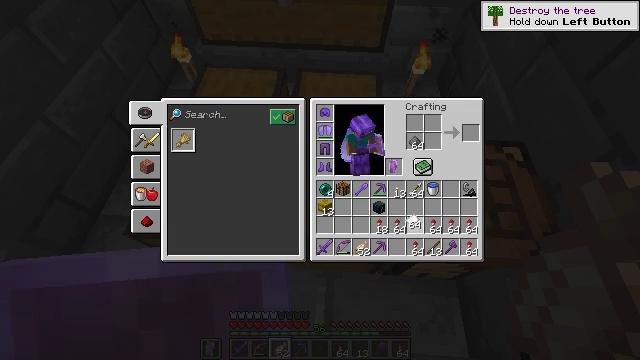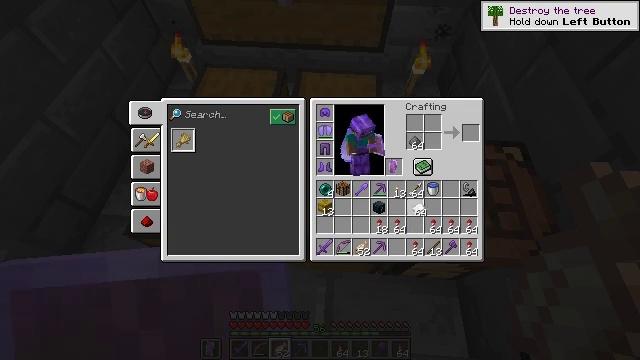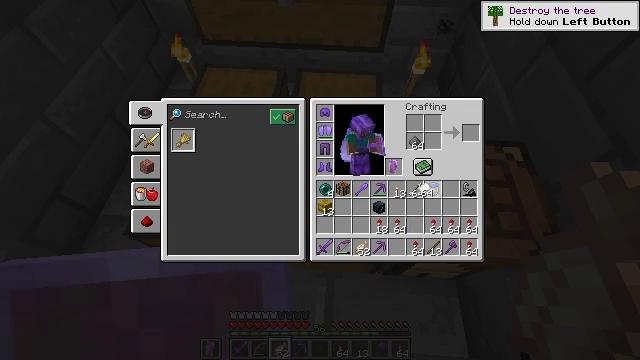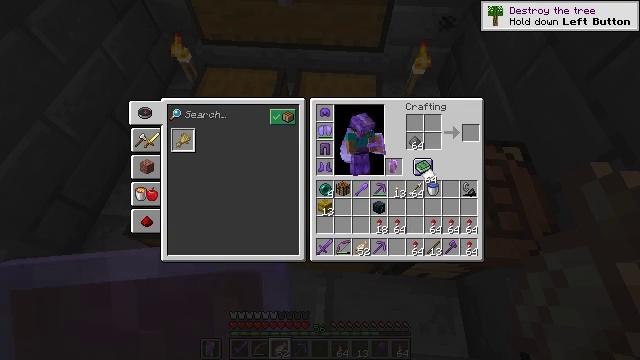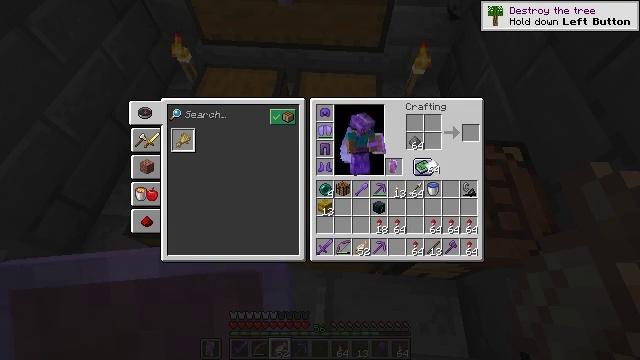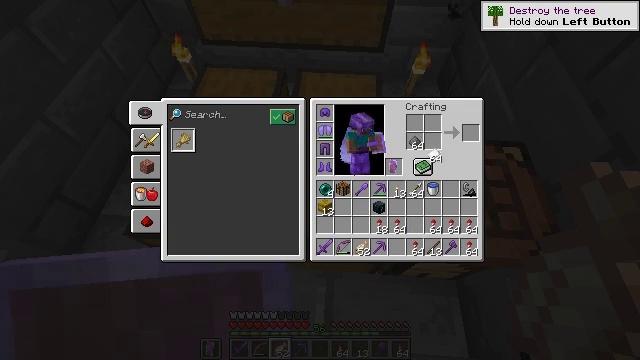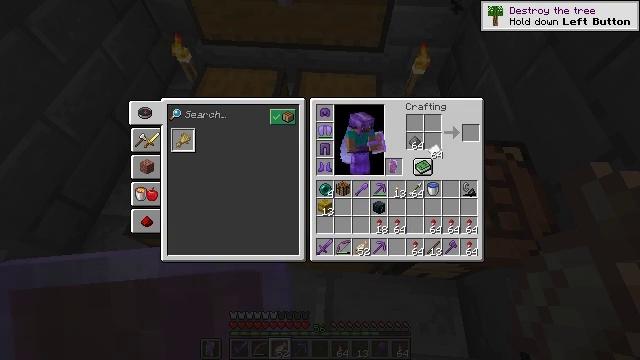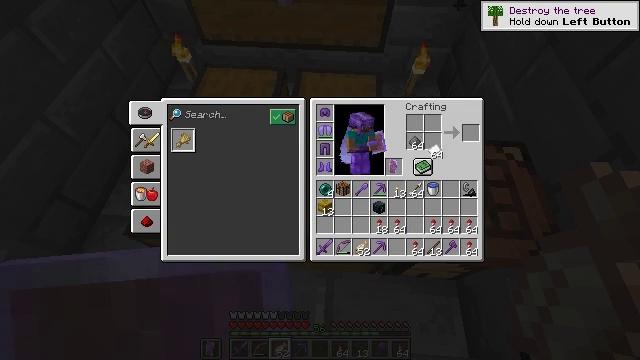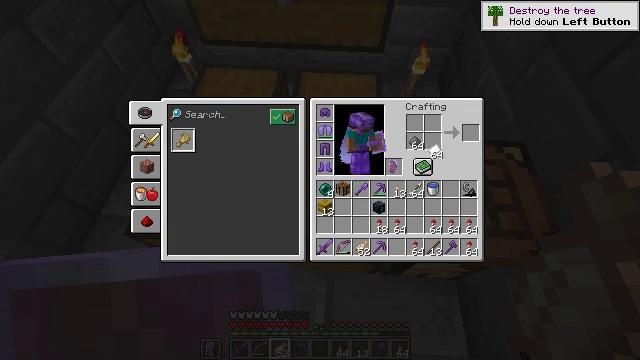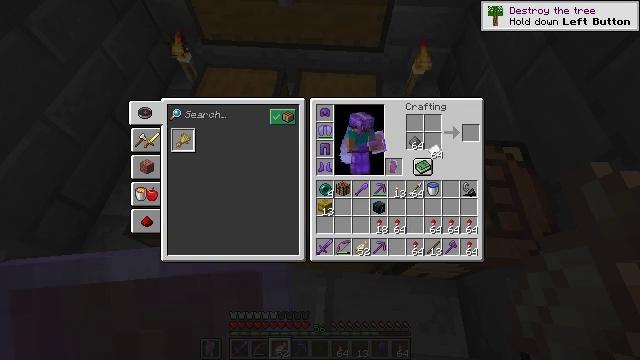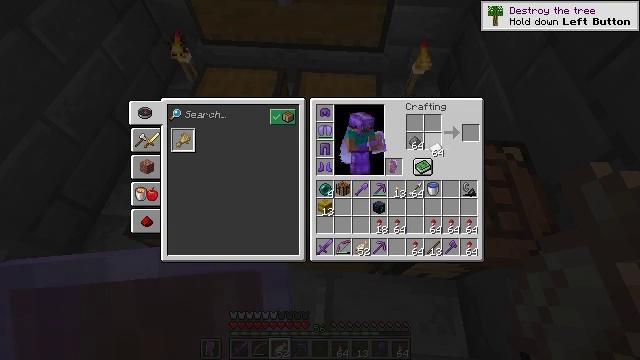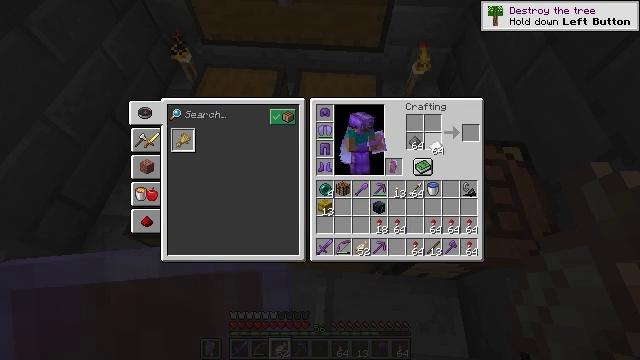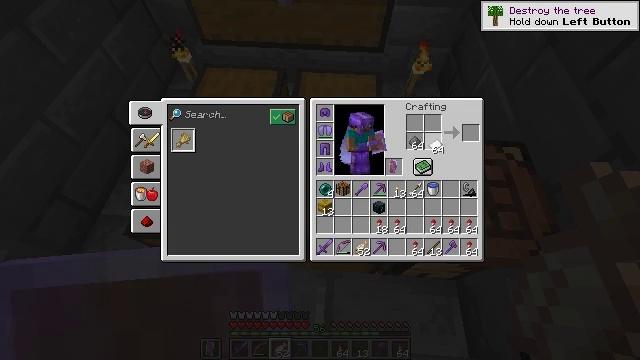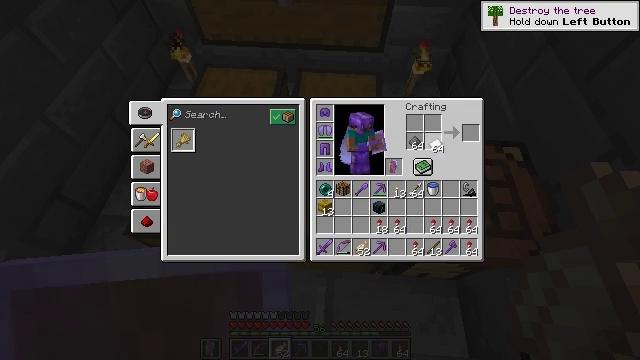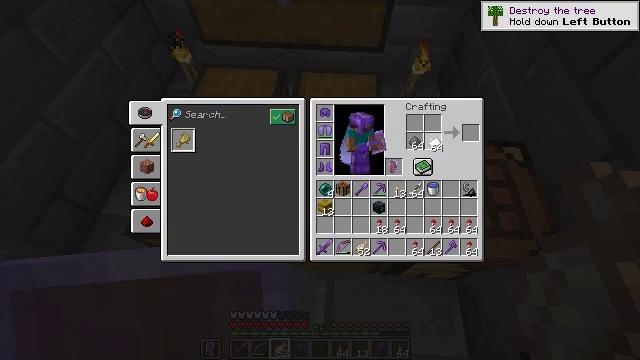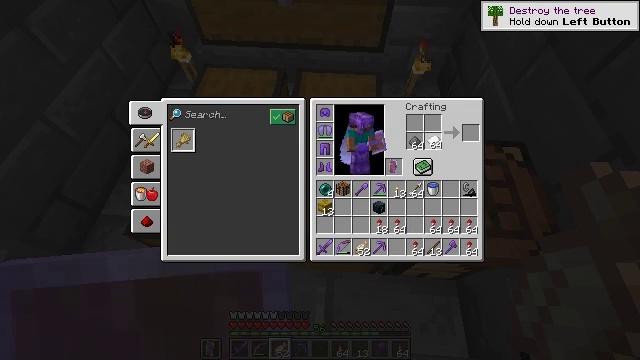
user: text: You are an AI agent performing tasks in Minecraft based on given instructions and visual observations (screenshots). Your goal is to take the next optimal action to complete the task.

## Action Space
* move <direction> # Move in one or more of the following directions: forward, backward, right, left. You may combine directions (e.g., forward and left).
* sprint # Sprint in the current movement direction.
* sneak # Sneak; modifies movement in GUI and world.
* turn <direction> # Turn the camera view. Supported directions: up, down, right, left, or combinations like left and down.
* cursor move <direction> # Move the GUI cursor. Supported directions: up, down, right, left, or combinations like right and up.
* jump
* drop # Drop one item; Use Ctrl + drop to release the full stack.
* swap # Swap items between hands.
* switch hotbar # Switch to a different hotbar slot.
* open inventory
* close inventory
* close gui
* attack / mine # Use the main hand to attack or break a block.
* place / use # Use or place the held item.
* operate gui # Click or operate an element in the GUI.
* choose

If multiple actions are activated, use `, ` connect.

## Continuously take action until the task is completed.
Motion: motion action
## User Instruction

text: Assemble a firework rocket with the required materials.
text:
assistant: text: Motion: turn up
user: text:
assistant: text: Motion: turn up
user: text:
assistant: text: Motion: turn up
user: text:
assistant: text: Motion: turn up
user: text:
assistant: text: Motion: turn up
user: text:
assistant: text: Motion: no_op
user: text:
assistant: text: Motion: no_op
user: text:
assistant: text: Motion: no_op
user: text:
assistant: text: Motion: no_op
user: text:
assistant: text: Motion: no_op
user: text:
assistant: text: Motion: no_op
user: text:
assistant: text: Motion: no_op
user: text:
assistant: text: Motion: no_op
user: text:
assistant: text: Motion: no_op
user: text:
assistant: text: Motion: no_op
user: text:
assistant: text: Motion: no_op
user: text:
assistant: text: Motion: no_op
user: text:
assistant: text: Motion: attack / mine
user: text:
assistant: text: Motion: attack / mine
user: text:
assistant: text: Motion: attack / mine
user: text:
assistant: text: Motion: no_op
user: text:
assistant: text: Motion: no_op
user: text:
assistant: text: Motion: no_op
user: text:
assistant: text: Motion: no_op
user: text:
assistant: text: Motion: no_op
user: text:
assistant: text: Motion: no_op
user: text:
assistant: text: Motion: no_op
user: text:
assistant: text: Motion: turn right
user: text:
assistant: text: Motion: turn right
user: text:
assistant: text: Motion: sneak